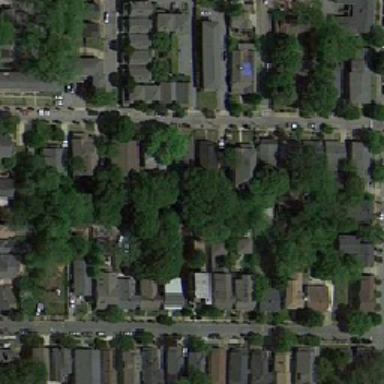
Many buildings and green trees are in dense residential areas .